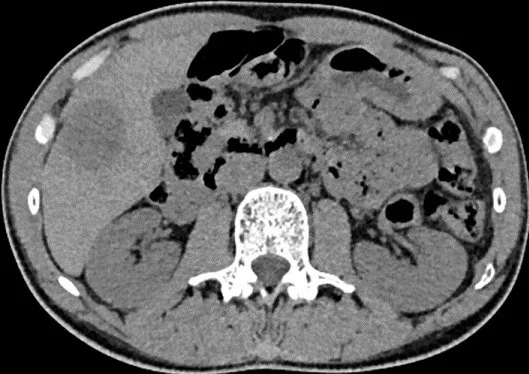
Abdominal CT scan showing a round hypodense lesion localized in the liver segment VI.
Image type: radiology (ct)